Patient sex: F
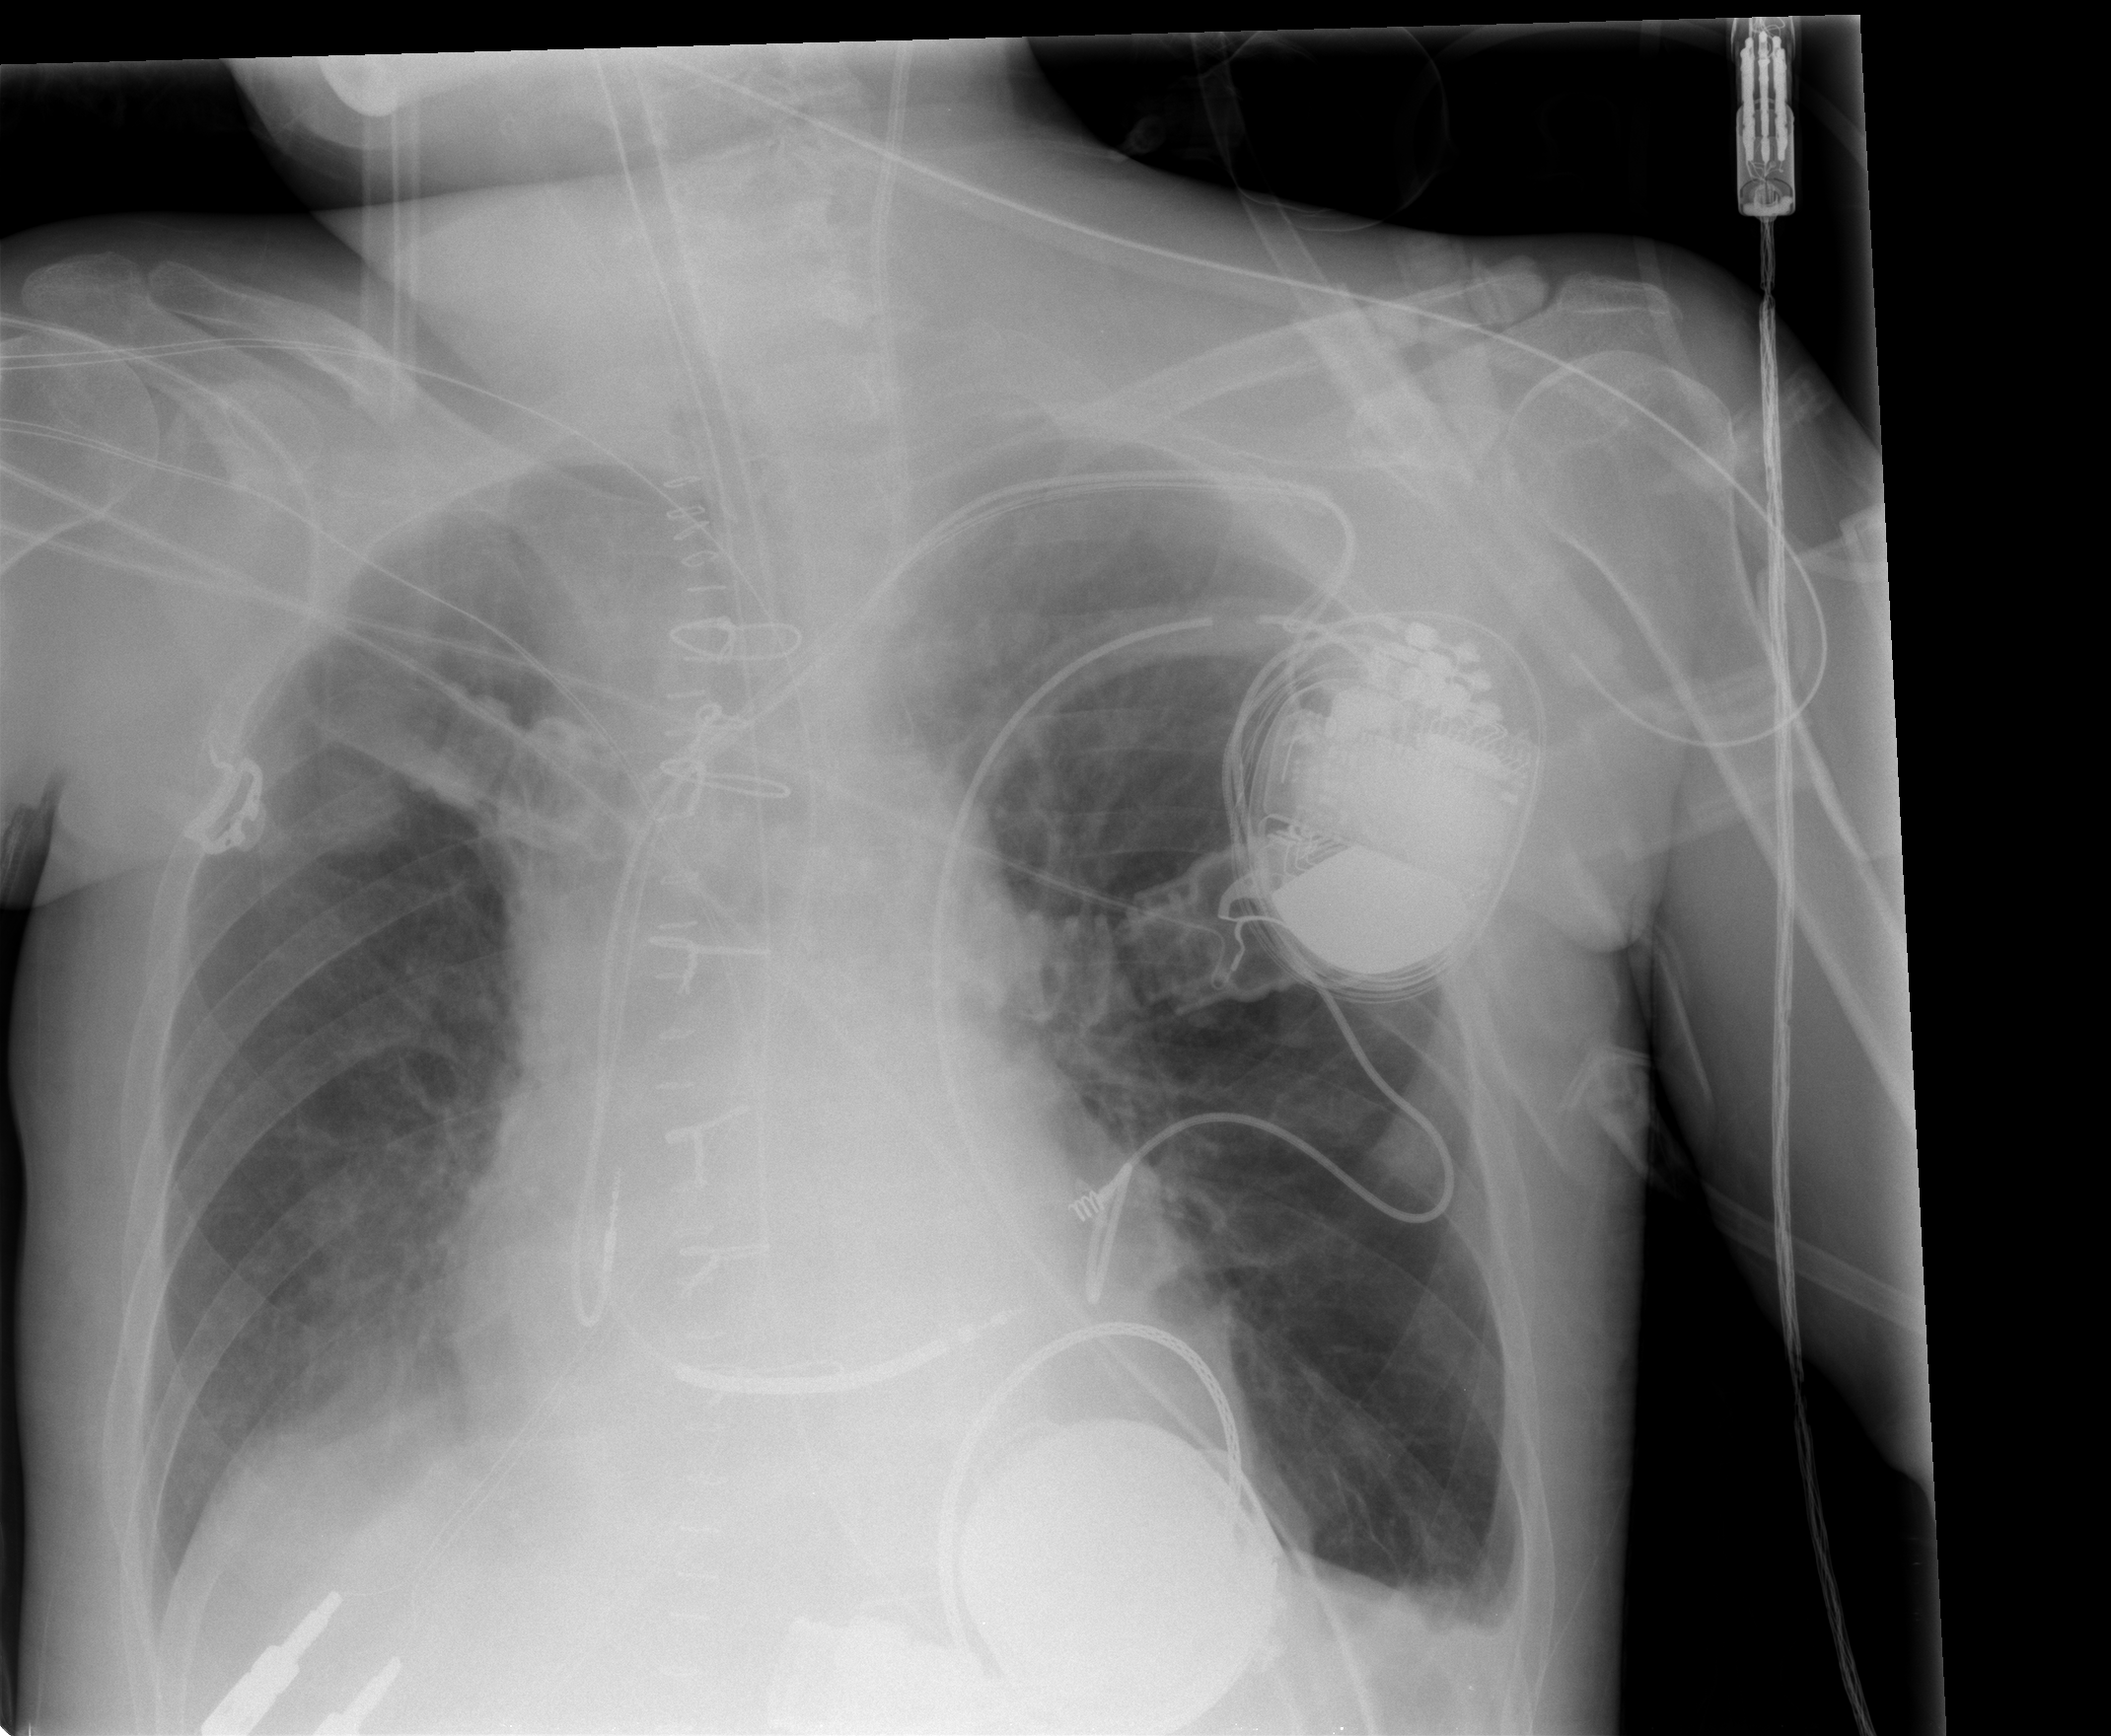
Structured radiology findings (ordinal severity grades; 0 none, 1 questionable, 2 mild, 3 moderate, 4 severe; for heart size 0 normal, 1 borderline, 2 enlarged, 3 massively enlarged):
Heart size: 2
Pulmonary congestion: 0
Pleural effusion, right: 2
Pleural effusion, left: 2
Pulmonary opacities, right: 0
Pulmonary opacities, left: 0
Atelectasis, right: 2
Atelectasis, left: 2